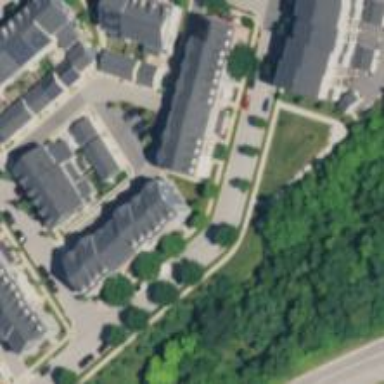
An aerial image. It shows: Asphalt road in residential area.